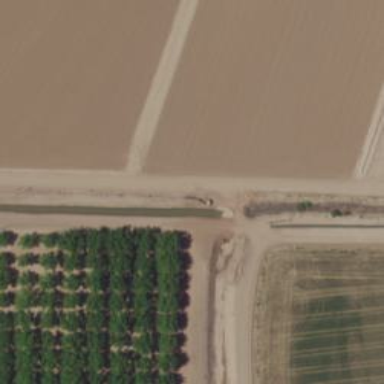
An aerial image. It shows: Canal used for irrigation.